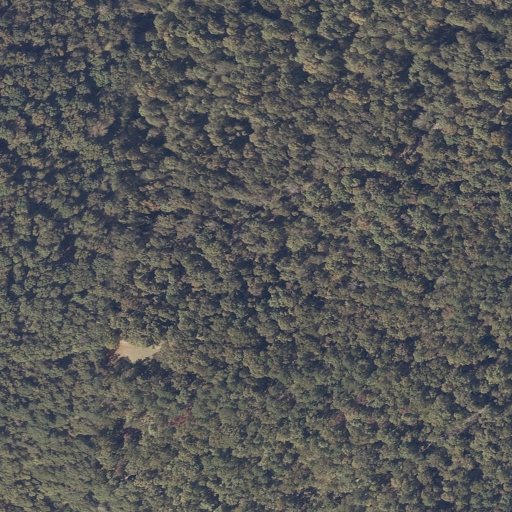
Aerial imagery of mountain in Alabama named Bob Mountain containing only deciduous forest